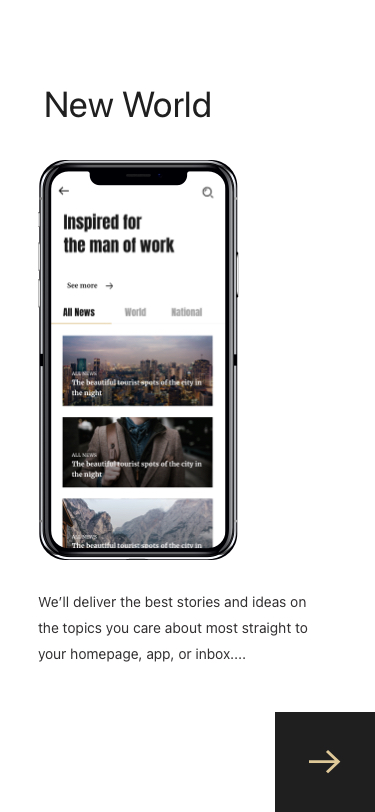
Text in this UI design:
New World
We’ll deliver the best stories and ideas on
the topics you care about most straight to
your homepage, app, or inbox....